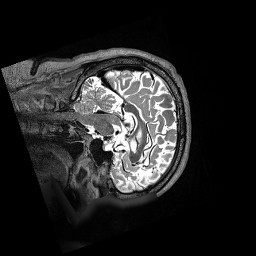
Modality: T2w
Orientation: sagittal
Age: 69
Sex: female